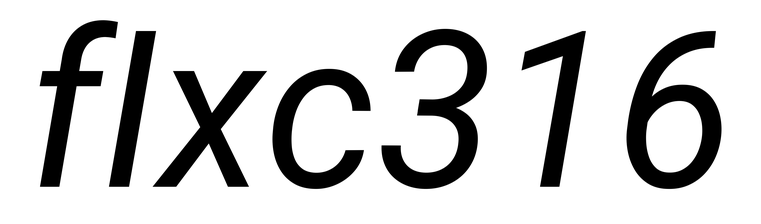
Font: Roboto-Italic_Italic